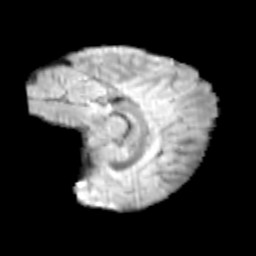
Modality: T2w
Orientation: sagittal
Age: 10
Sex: male
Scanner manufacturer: siemens
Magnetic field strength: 3 T
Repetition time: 3.8 s
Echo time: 0.07 s